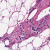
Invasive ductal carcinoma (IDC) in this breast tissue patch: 1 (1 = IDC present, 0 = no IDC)